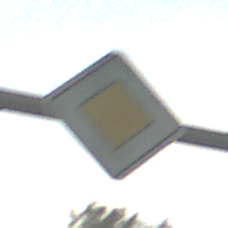
Verkehrszeichen: Vorfahrtsstrasse
Umgebung: Outdoor, Suburban
Tageszeit: SunriseSunset
Wetter: PartlyCloudy
Licht: Natural
Jahreszeit: NotSpecified
Kontrast: MediumContrast